Question: The attached Matlab script creates random numbers in a 300-by-400 array. The "white" locations in the image below have a value of 255. All other values are 0. How can I alter this code so that the random locations are integers from 1 to 12 rather than all equal to 255?
'''
% Generate a totally black image to start with.
m = zeros(300, 400, 'uint8');
% Generate 1000 random locations.
numRandom = 1000;
linearIndices = randi(numel(m), 1, numRandom);
% Set those locations to be "white".
m(linearIndices) = 255;
% Display it. Random locations will appear white.
image(m);
colormap(gray);
'''

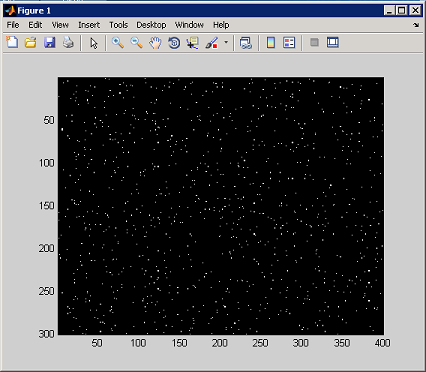
Answer: If you want to replace the 255 by random values between 1 and 12, change line
'''
m(linearIndices) = 255;
'''
to
'''
m(linearIndices) = randi(12, [numel(linearIndices) 1]);
'''